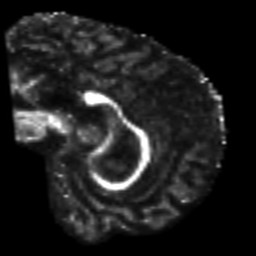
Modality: FA
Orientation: sagittal
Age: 54
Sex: male
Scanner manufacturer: siemens
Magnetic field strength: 3 T
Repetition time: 7.3 s
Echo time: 0.087 s